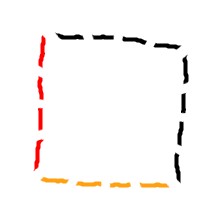
Shape: square